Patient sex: M
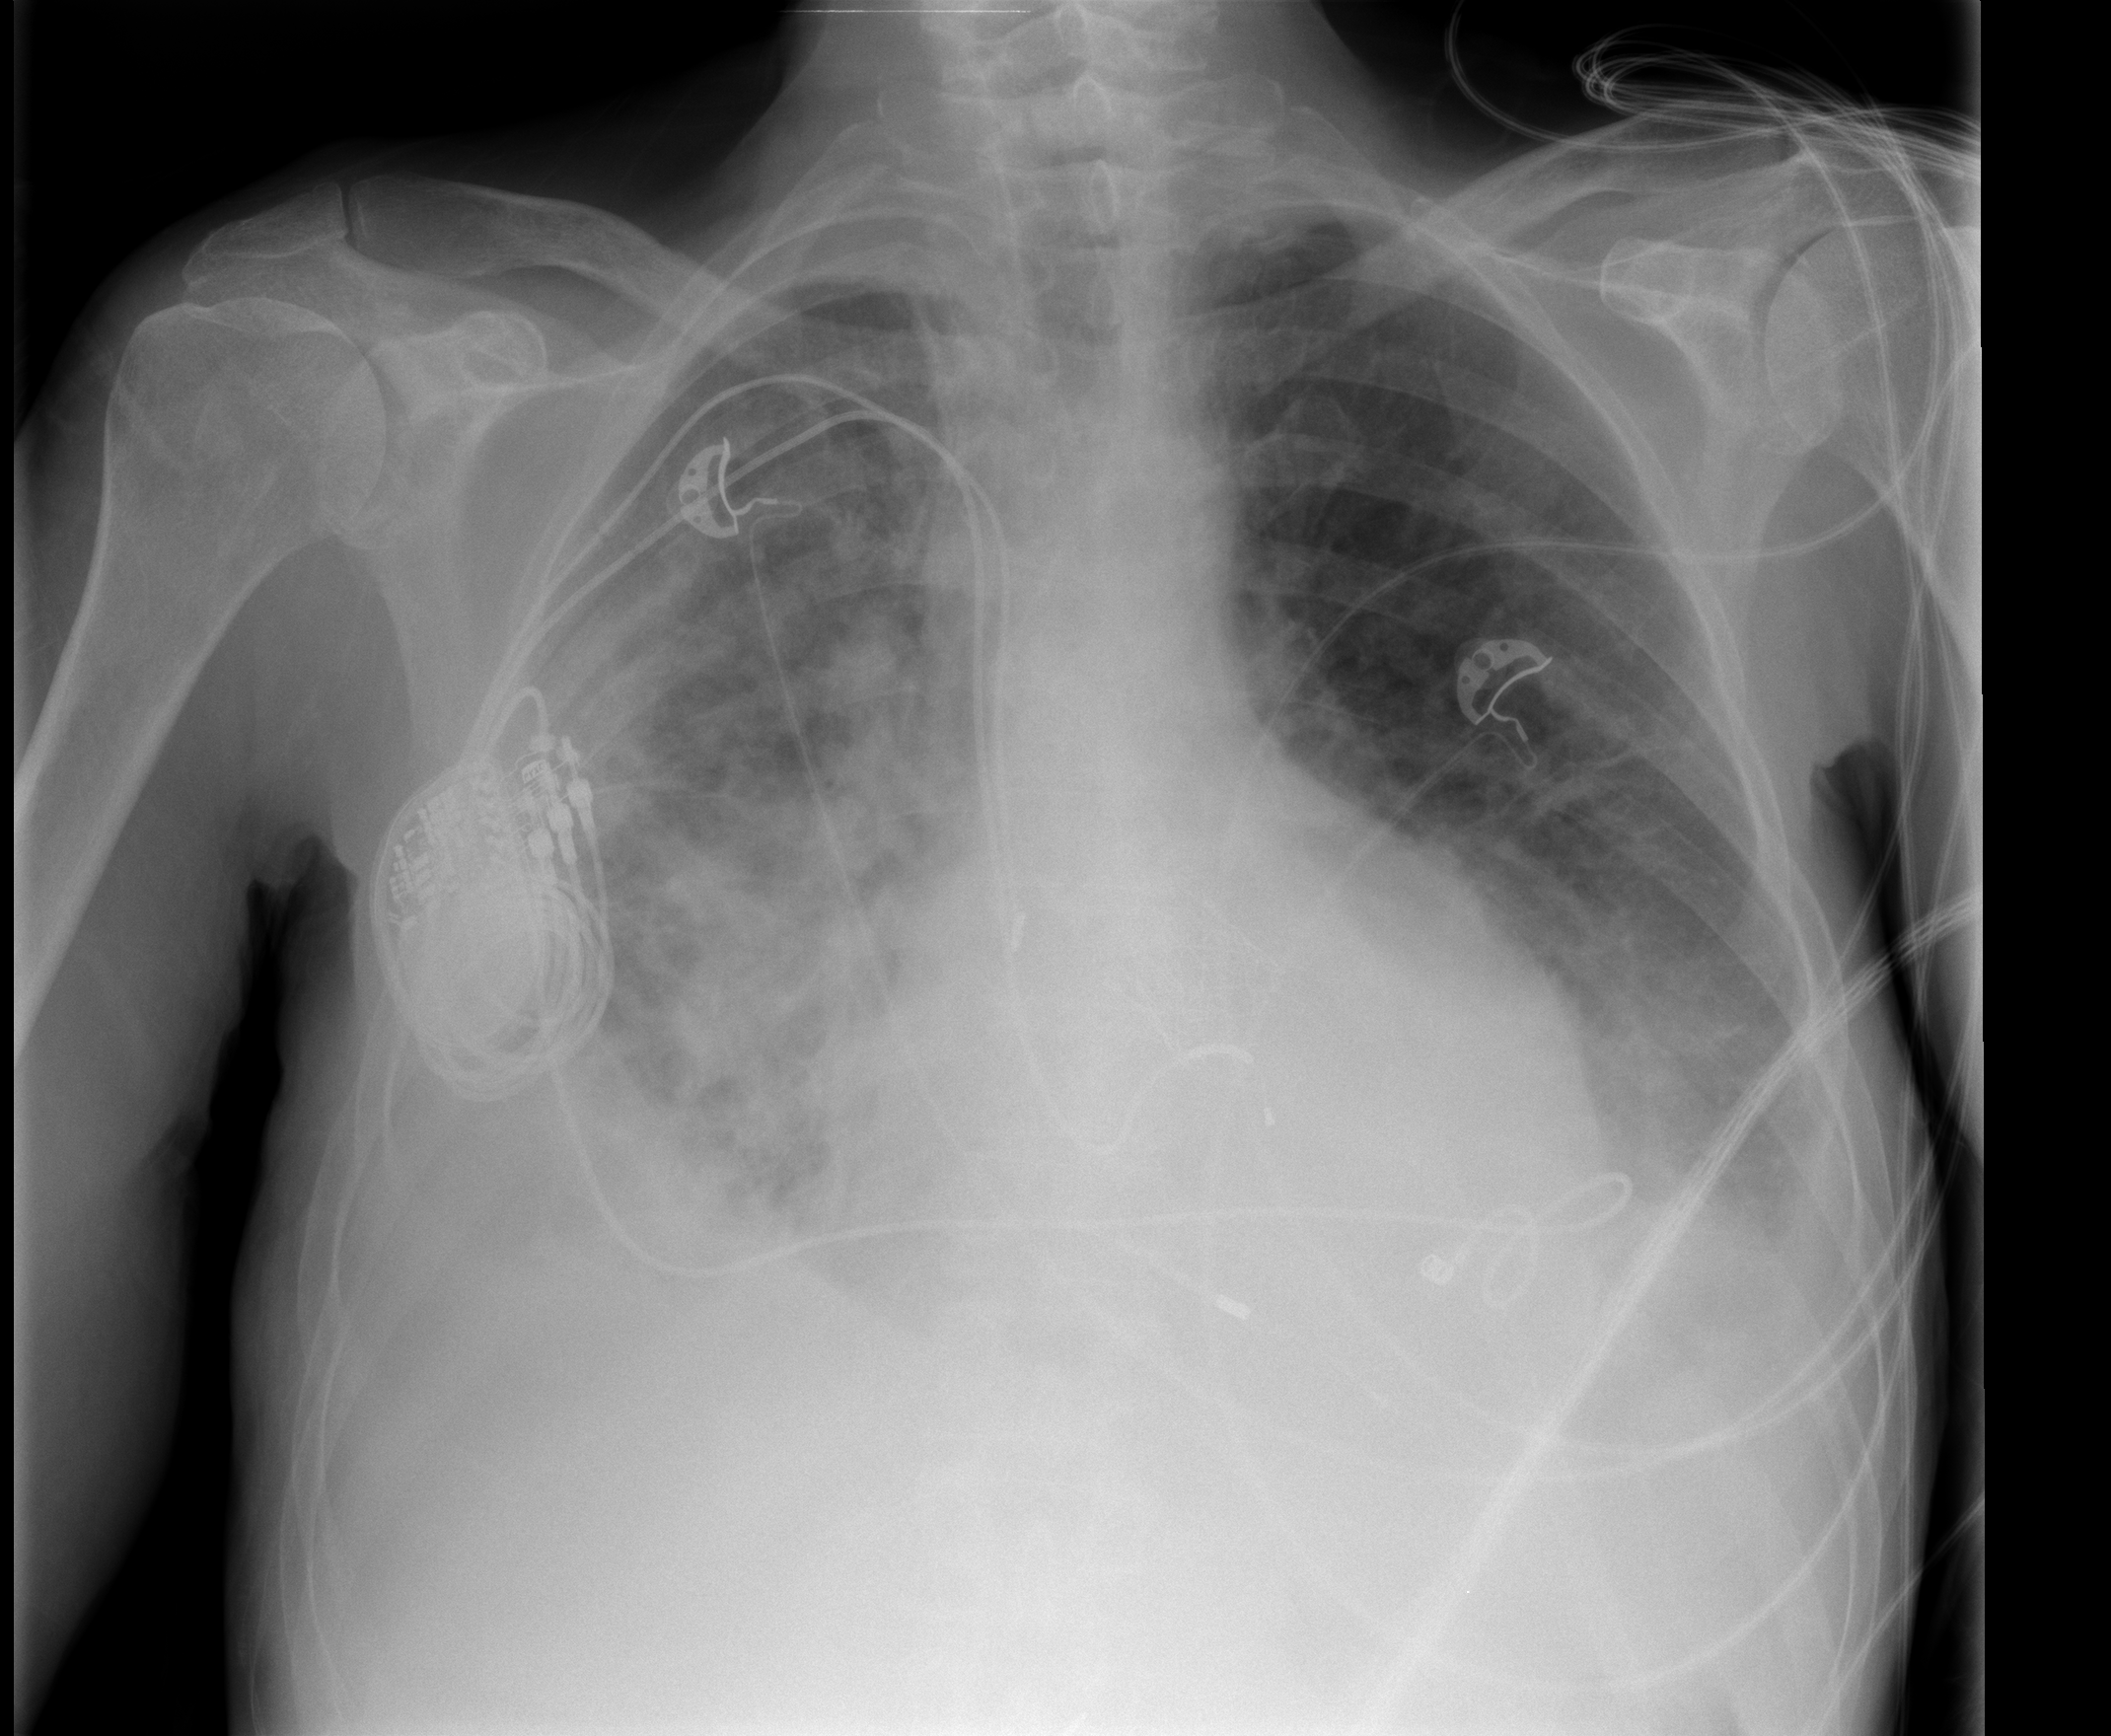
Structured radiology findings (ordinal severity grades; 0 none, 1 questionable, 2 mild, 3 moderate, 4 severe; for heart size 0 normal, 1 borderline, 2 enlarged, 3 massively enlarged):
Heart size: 0
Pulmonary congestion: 3
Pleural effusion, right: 3
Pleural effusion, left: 2
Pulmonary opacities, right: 3
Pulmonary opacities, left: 2
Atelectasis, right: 3
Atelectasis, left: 2